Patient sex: M
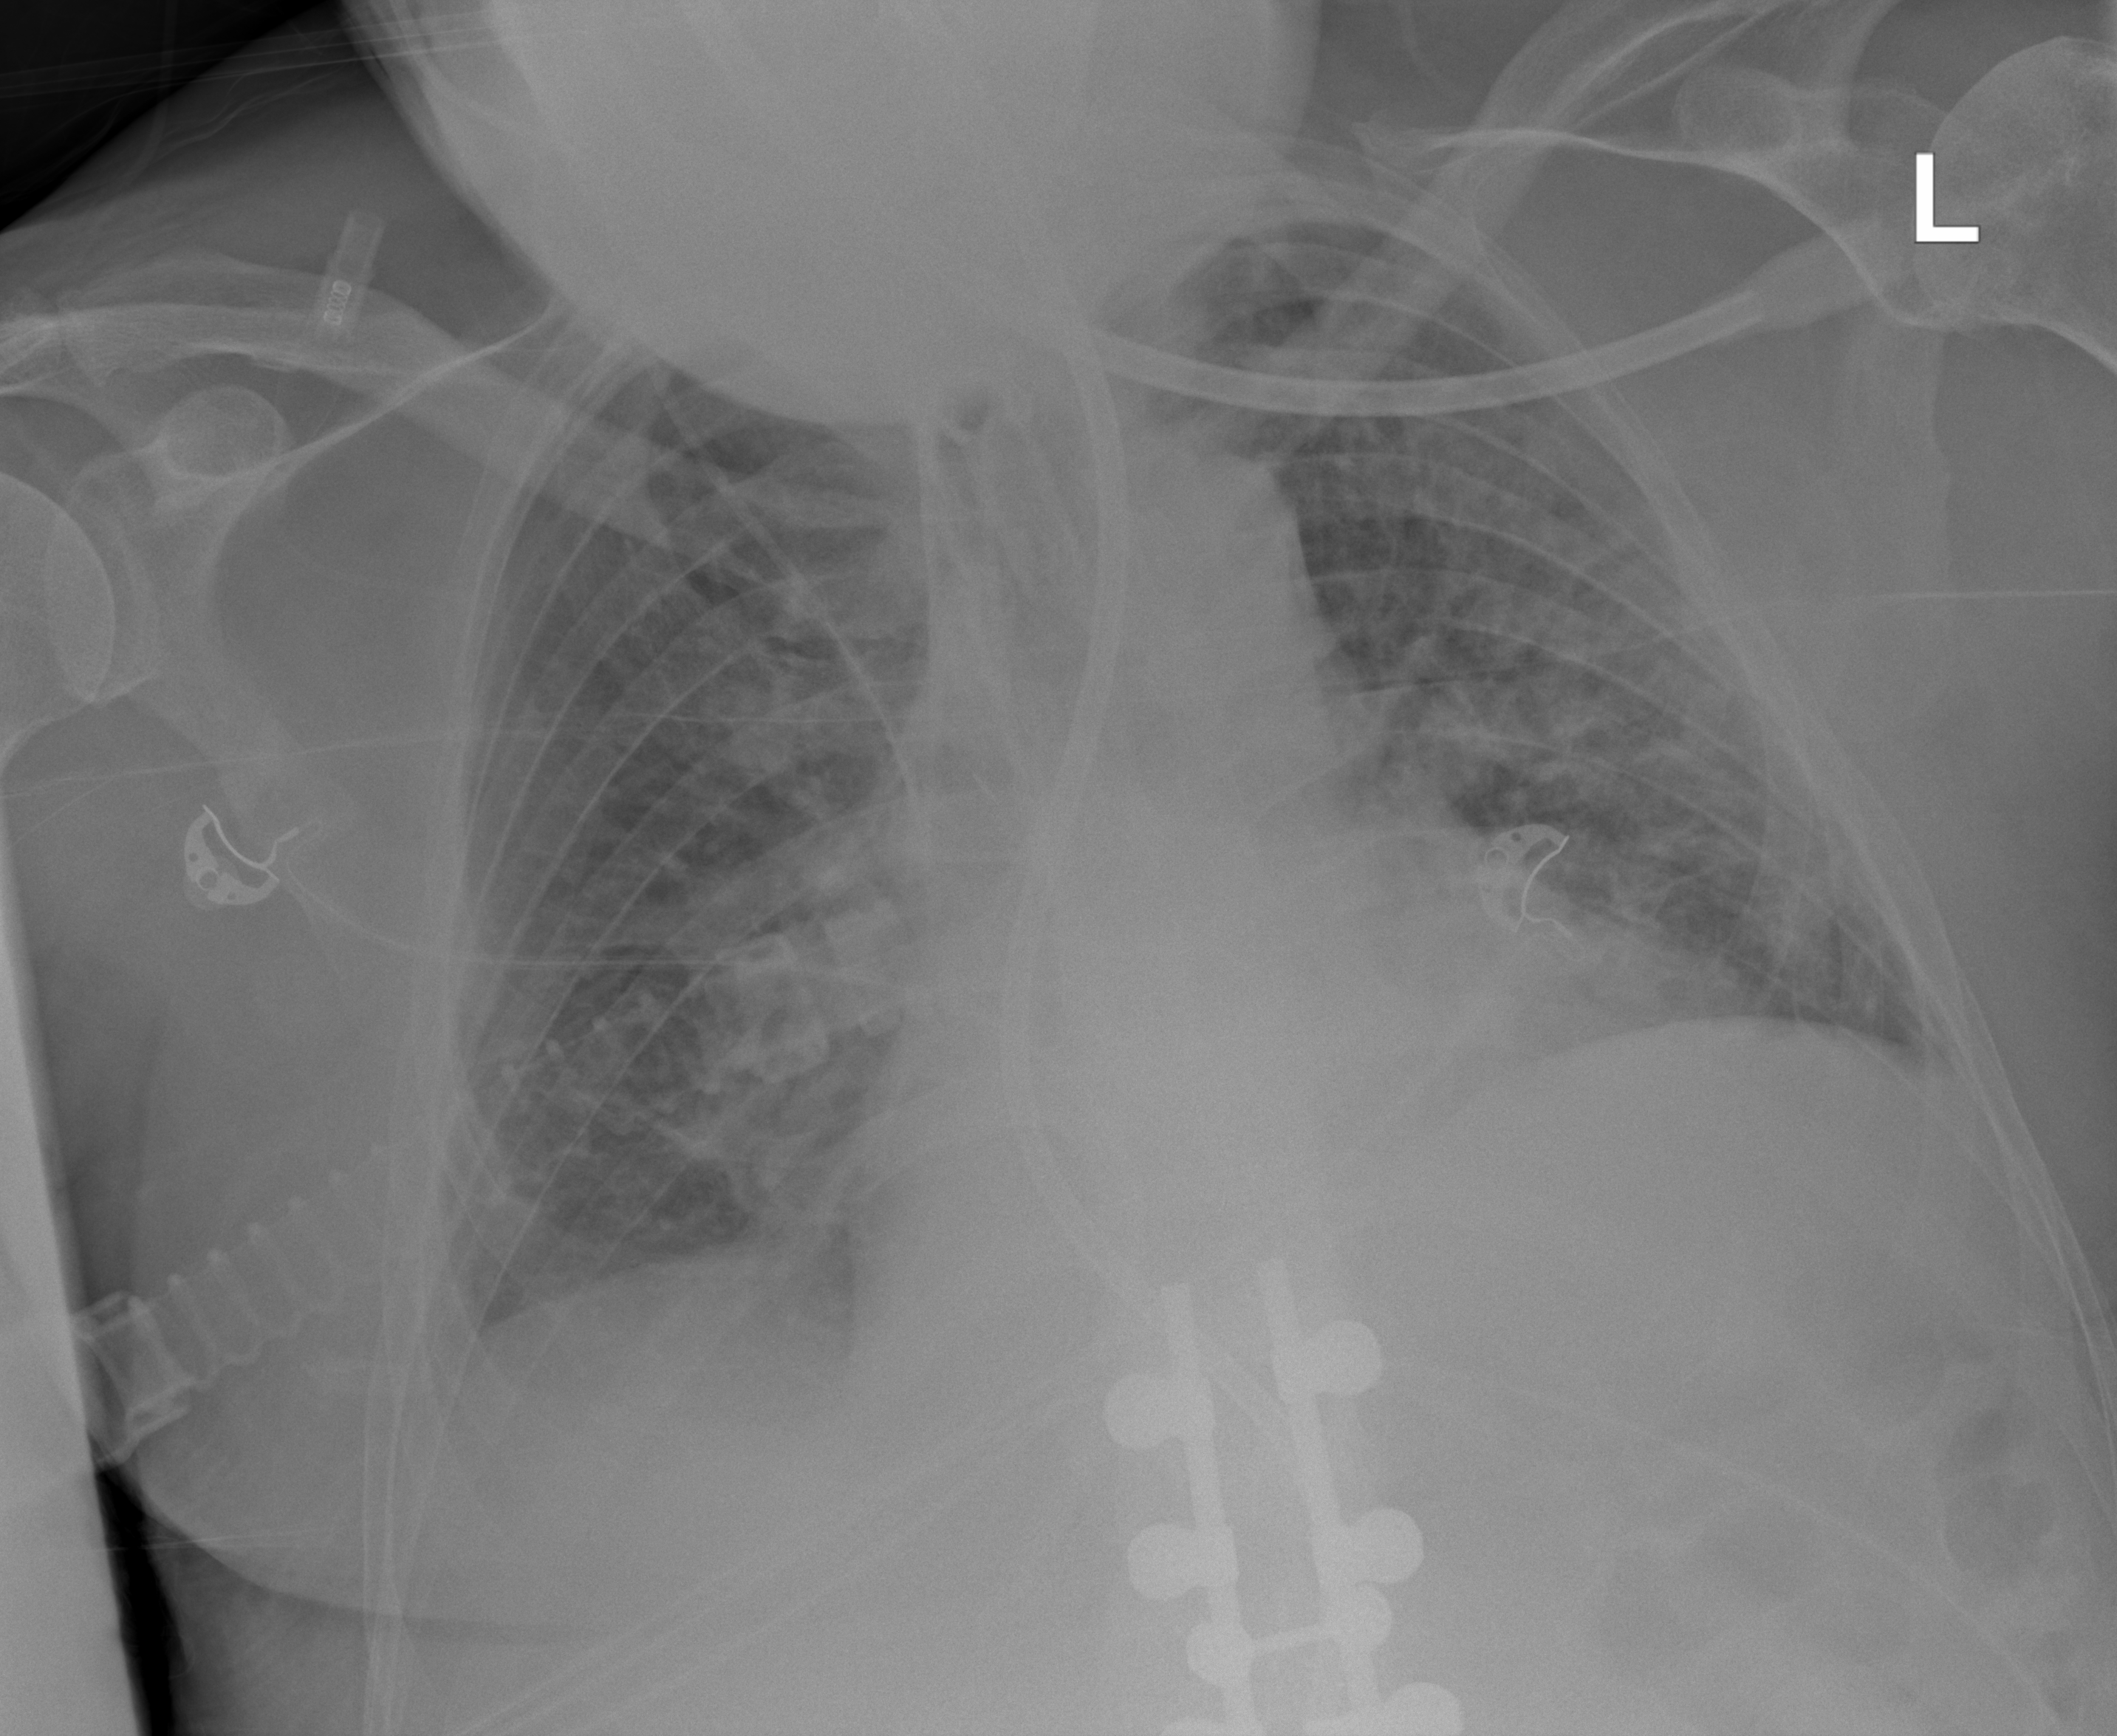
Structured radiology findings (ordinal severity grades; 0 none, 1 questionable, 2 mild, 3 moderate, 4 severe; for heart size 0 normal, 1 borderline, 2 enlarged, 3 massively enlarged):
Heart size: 2
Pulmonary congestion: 2
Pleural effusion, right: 2
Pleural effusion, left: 1
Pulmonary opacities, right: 2
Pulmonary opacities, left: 2
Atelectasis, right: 2
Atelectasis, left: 2